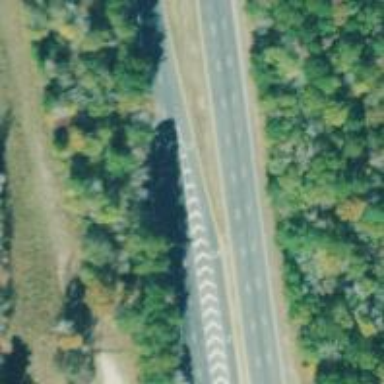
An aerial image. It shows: Asphalt road classified as trunk highway.